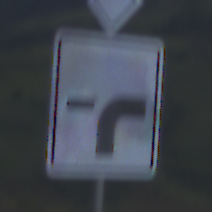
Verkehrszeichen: VerlaufVorfahrtsstrasse9
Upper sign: Vorfahrtsstrasse
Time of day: SunriseSunset
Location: Outdoor (Nature)
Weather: PartlyCloudy
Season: NotSpecified
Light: Natural